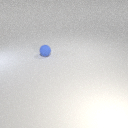
small blue rubber sphere